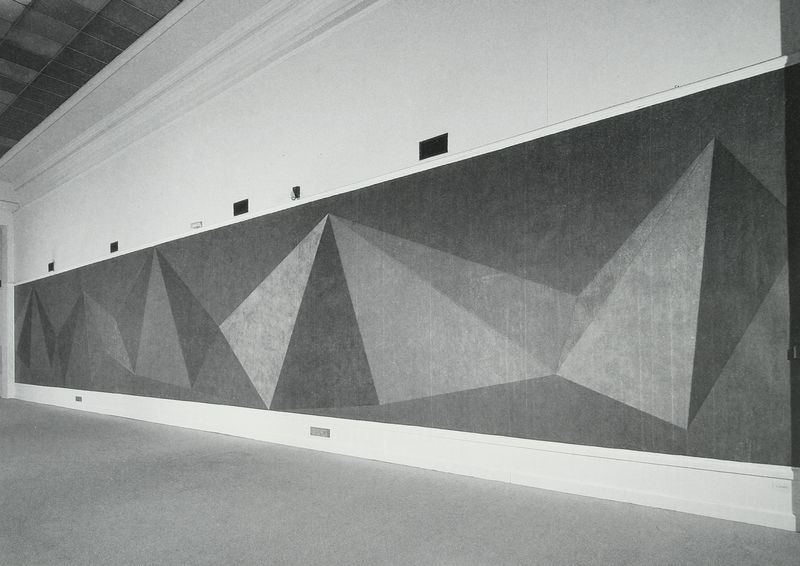
Titel: Installation Musée a'Art Moderne de Liège - Multiple asymmetrical pyramids
Künstler: Sol Lewitt
Standort: Liège
Institution: Musée d'Art Moderne et d'Art Contemporain de la Ville de Liège
Schlagwörter: gemälde, schatten, weiß, dreieck, grau, licht, raum, schwarz, malerei, wand, falten, bild, boden, decke, abstrakt, formen, querformat, wandmalerei, foto, photographie, kegel, ausstellung, fries, kristall, fresko, museum, pyramide, sol, wandbild, dreiecke, lewitt, installation, zelt, wanddekoration, lüftung, frasko, pyramiden, sol lewitt